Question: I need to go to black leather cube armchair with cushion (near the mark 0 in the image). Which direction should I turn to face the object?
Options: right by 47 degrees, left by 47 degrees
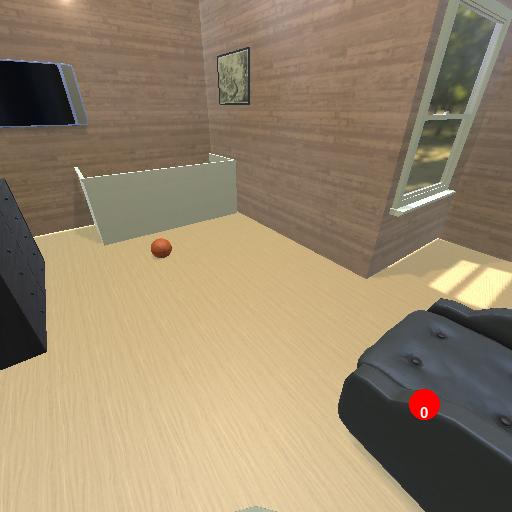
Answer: right by 47 degrees